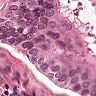
Metastatic tissue present: yes